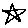
Label: star